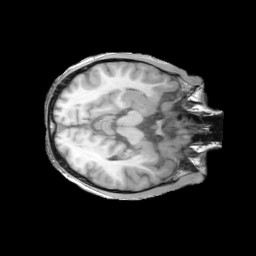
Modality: T1w
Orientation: axial
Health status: ill
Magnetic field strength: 3 T